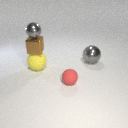
small gray metal sphere above small brown metal cube